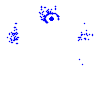
Particle: pion